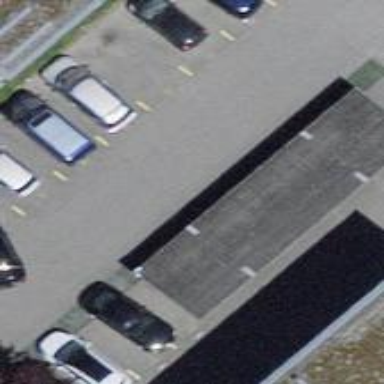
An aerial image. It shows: Bicycle parking facility located on the roof of building.